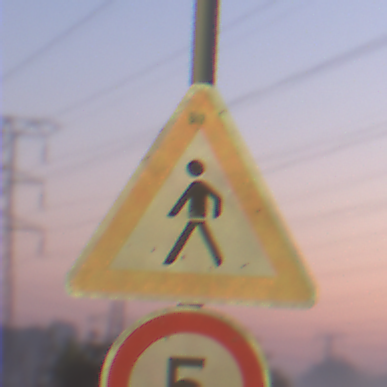
Verkehrszeichen: FussgaengerRechts
Zusatzzeichen unten: Geschwindigkeit5
Umgebung: Outdoor, Nature
Tageszeit: SunriseSunset
Wetter: Clear
Licht: Natural
Jahreszeit: NotSpecified
Kontrast: LowContrast